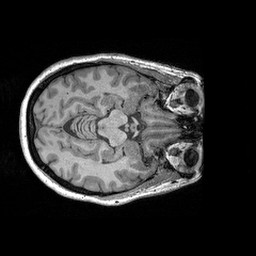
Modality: T1w
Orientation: axial
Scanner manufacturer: siemens
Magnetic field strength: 3 T
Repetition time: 2.3 s
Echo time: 0.00298 s